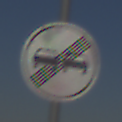
Verkehrszeichen: EndeUeberholverbot
Umgebung: Outdoor, Nature
Tageszeit: MorningAfternoon
Wetter: Clear
Licht: Natural
Jahreszeit: NotSpecified
Kontrast: HighContrast